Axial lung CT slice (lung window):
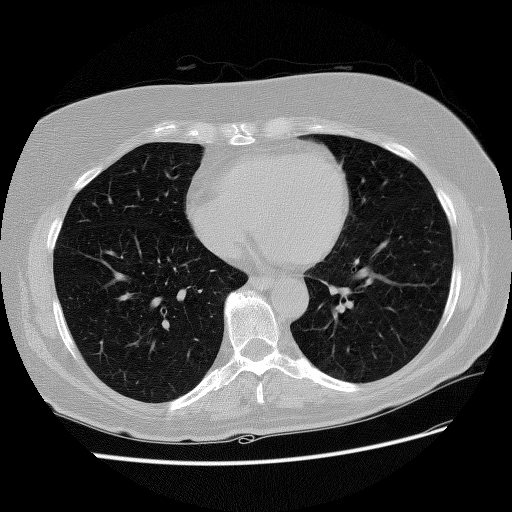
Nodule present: no